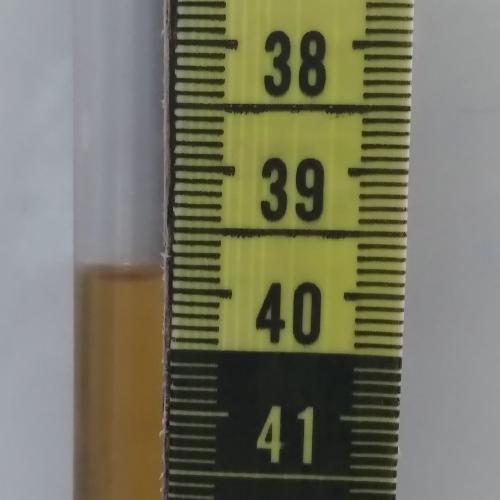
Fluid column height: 39.9 cm